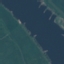
Land use / land cover: River